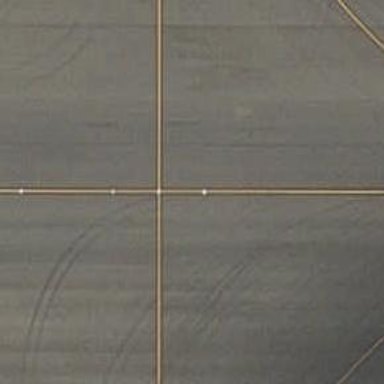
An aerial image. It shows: Image of taxiway at airport.